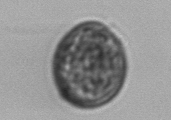
Label: Prorocentrum